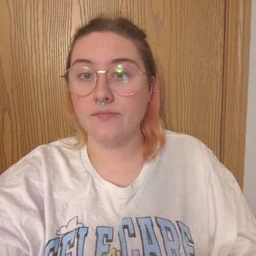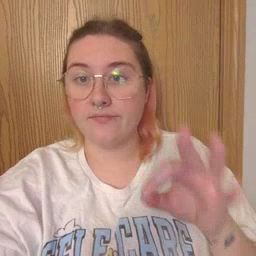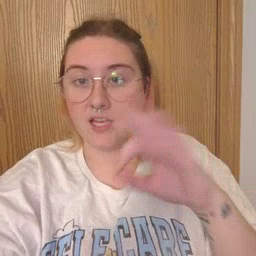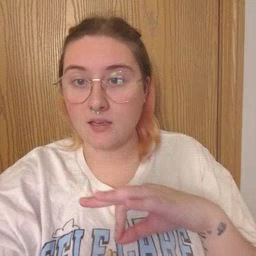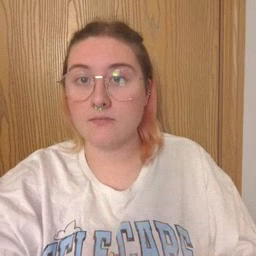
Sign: feet